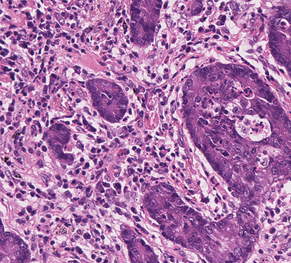
Tumor epithelial tissue: yes
Tumor-associated stroma tissue: yes
Normal tissue: no